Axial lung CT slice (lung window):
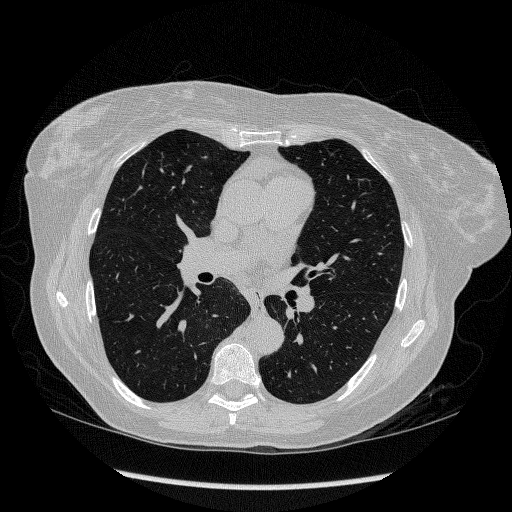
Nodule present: no